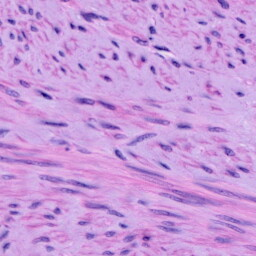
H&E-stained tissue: Cervix